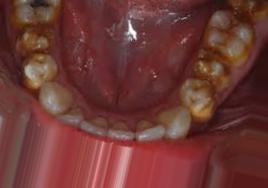
Condition: Tooth Discoloration